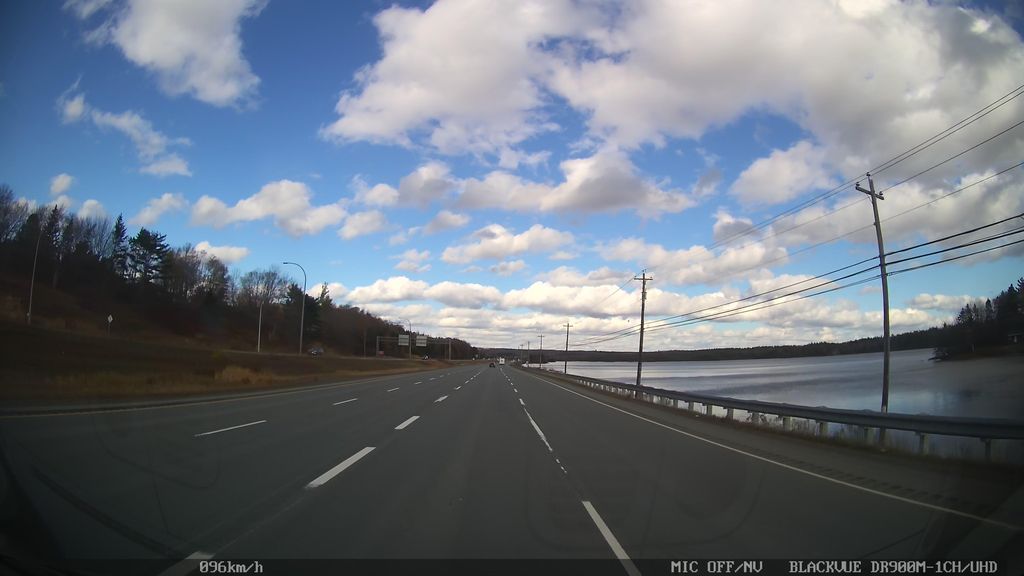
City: halifax